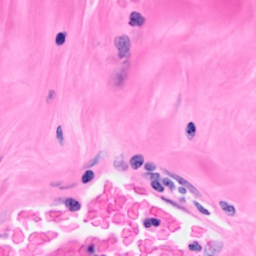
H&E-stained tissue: Breast